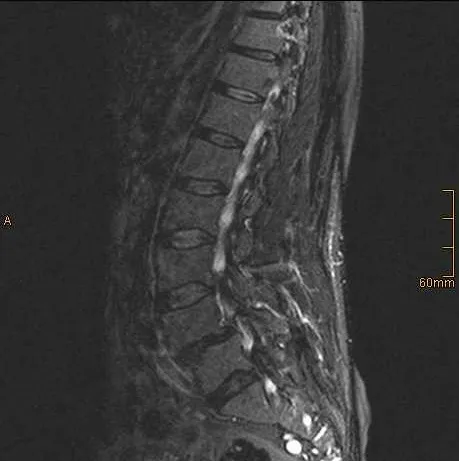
Spinal sagittal MRI (T1WI+Gd) identified tumors in the sacral section of spinal column (S1 and S2).
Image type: radiology (mri)